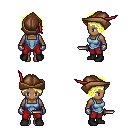
a pixel art fantasy rpg character, female body template, human, dark skin, blue vest, red pants, gold curly afro hairstyle, leather cap, metal gloves, black shoes, dagger, four views (front, back, left, right), 2x2 character sprite sheet, small pixel art, hard edges, no anti-aliasing